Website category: university
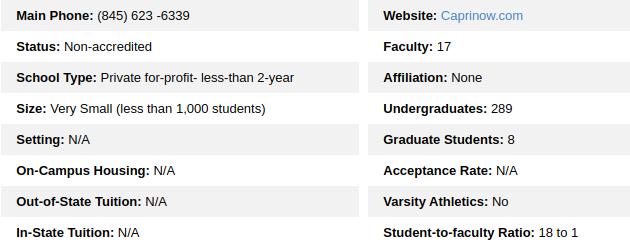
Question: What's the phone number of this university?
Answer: (845) 623 -6339

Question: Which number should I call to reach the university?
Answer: (845) 623 -6339

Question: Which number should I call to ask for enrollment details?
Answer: (845) 623 -6339

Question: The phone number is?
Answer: (845) 623 -6339

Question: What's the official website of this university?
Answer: Caprinow.com

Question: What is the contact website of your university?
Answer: Caprinow.com

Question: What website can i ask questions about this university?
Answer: Caprinow.com

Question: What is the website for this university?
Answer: Caprinow.com

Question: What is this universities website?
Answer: Caprinow.com

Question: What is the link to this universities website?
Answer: Caprinow.com

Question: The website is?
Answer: Caprinow.com

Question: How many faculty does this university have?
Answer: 17

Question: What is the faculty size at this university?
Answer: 17

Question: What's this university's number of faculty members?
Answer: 17

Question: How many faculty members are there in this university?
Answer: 17

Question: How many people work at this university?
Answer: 17

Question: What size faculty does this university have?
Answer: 17

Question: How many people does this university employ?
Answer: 17

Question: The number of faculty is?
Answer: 17

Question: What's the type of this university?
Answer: Private for-profit- less-than 2-year

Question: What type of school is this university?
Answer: Private for-profit- less-than 2-year

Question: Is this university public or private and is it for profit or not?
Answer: Private for-profit- less-than 2-year

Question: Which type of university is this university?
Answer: Private for-profit- less-than 2-year

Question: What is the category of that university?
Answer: Private for-profit- less-than 2-year

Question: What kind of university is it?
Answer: Private for-profit- less-than 2-year

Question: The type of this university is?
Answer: Private for-profit- less-than 2-year

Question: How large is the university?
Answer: Very Small (less than 1,000 students)

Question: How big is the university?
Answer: Very Small (less than 1,000 students)

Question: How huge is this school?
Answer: Very Small (less than 1,000 students)

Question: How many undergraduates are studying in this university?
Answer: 289

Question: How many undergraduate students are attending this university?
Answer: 289

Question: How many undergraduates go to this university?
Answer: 289

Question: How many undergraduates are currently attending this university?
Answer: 289

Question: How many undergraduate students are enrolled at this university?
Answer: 289

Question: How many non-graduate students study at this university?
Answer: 289

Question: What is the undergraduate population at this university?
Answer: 289

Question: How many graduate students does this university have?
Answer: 8

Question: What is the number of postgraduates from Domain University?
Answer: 8

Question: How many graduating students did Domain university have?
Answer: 8

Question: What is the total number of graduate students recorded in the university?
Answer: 8

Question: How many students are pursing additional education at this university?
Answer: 8

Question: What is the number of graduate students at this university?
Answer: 8

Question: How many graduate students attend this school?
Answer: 8

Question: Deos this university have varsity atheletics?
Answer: No

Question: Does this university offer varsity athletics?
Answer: No

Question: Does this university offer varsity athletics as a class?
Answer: No

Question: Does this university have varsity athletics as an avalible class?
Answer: No

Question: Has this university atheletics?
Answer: No

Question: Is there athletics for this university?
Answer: No

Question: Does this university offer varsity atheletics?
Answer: No

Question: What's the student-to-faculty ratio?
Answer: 18 to 1

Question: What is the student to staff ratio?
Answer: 18 to 1

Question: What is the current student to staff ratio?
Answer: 18 to 1

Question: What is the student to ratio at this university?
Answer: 18 to 1

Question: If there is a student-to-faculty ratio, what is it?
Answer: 18 to 1

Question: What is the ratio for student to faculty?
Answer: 18 to 1

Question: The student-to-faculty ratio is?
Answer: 18 to 1